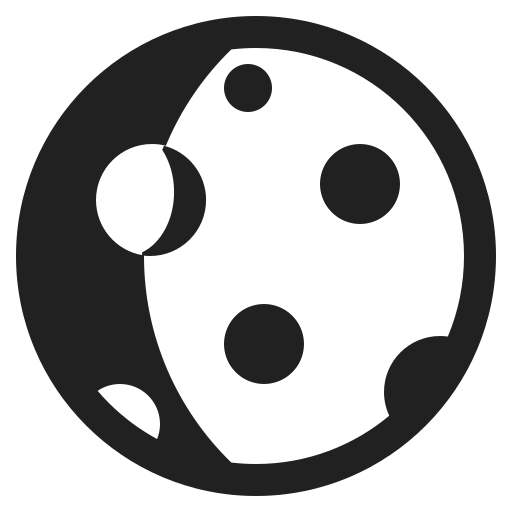
waxing gibbous moon high contrast